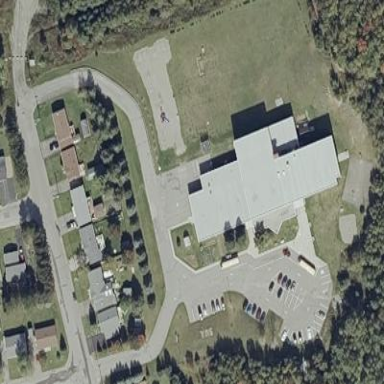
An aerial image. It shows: School building.